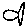
Label: fish